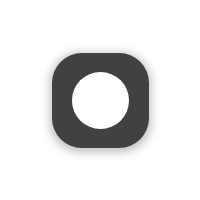
Cursor type: crosshair
OS/theme: linux-google-cursor
Variant: black